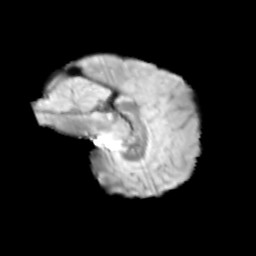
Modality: T2w
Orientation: sagittal
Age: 12
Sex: female
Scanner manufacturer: siemens
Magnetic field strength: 3 T
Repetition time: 3.8 s
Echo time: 0.07 s